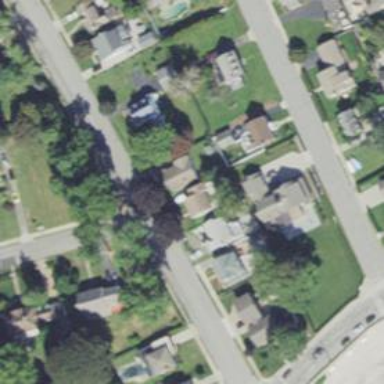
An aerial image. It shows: Neighborhood.